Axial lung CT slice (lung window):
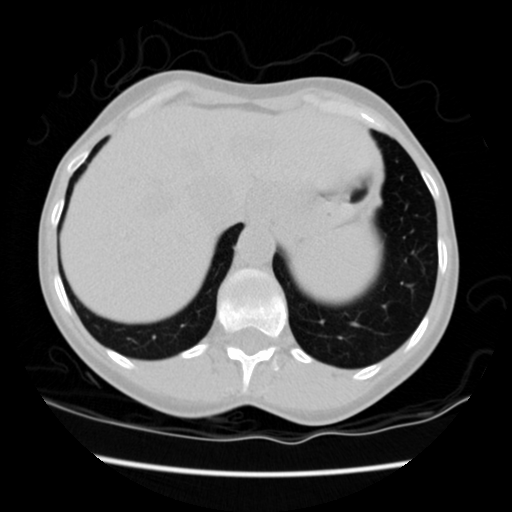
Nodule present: no